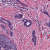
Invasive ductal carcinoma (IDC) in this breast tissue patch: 0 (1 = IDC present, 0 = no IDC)